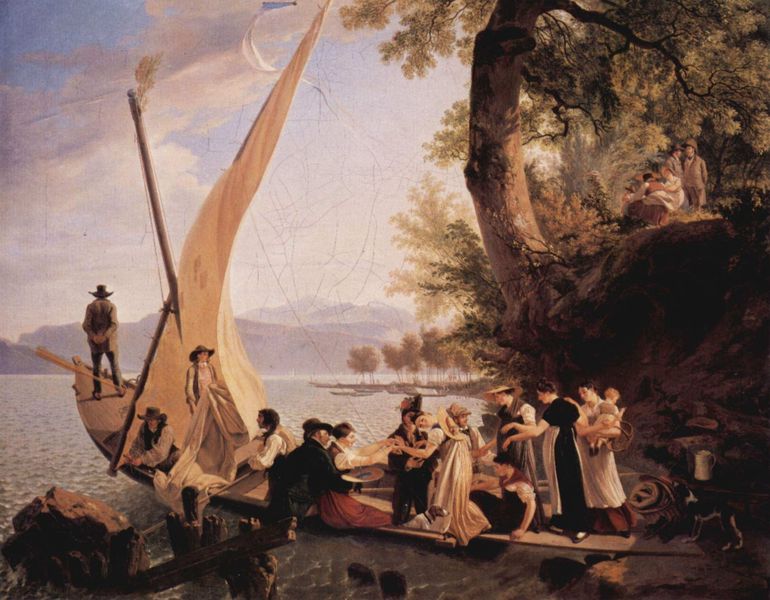
Titel: Die Abfahrt der Hochzeitsgesellschaft
Künstler: Wolfgang-Adam Toepffer
Standort: Genève
Institution: Musée d'Art et d'Histoire
Schlagwörter: baum, berg, blau, blätter, dunkel, felsen, gemälde, gruppe, himmel, laub, mann, meer, schatten, wasser, weiß, wolken, bäume, fluss, frauen, gelb, grün, landschaft, menschen, mädchen, ocker, see, sitzen, ufer, abend, braun, damen, frau, hell, hintergrund, hut, hüte, kleid, kleider, kopfbedeckungen, licht, männer, schwarz, szene, ausblick, blick, hund, hunde, rot, beige, fest, gesellschaft, leute, malerei, zylinder, anzug, anzüge, feier, mütze, mützen, richter, dienerin, falten, mensch, stein, bild, öl, ast, baumstamm, erde, horizont, hügel, pfähle, stamm, wind, gewässer, rauch, sonne, insel, gewand, realismus, kind, wald, boot, genre, kahn, kinder, ruder, kanne, krug, deutschland, aussicht, kopfbedeckung, schürze, küste, magd, schiff, segel, segelboot, strand, wellen, ansicht, genremalerei, flagge, mast, schiffer, segelschiff, abhang, berge, fels, gebirge, hang, risse, dunst, steil, herbst, ausflug, baby, idylle, picknick, bug, figuren, hafen, masten, romantik, abfahrt, ausschau, steg, braut, weiber, kaffee, bucht, segeln, spitzweg, mond, abschied, wurzel, mole, idyll, kaffeekanne, sichel, nd, biedermeier, geäst, reise, rinde, wrack, eiche, hochzeit, landpartie, kapitän, aufbruch, findling, inseln, säugling, mütter, erdhügel, paare, bootsfahrt, ausfahrt, reisen, überfahrt, übersetzen, floß, feierlich, schiffsbruch, einsteigen, landschaf, hüfel, grappe, sprungbildung, 1900, ausssicht, ausflug#, stef, ausflugsfahrt